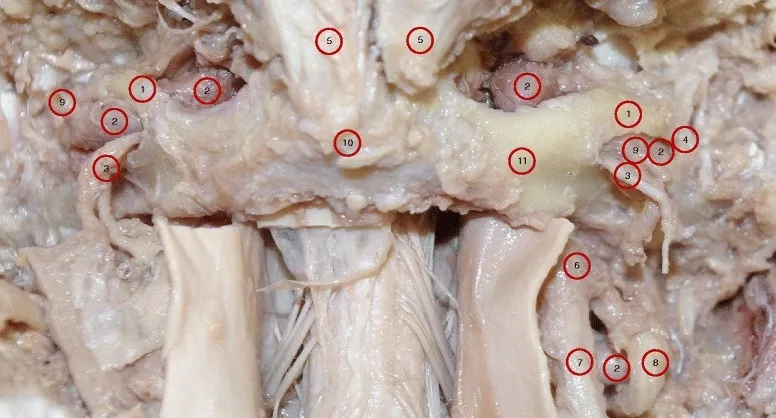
Photograph of specimen A shows a posterior view of the sub-occipital region showing the atlas with symmetrical complete bilateral dorsal osseous bridges; the lateral osseofibrous bridge; and the oval opening between the two bridges. Also, the passage of VA through the tunnel formed by the dorsal and lateral bridges. The sub-occipitall nerve (C1 dorsal ramus) along with branches of vertebral artery emerging from the oval opening. 1. Dorsal bridge; 2. Vertebral artery; 3. C1 dorsal ramus; 4. Lateral bridge; 5. Rectus capitis posterior minor; 6. C2 dorsal root ganglion; 7. C2 dorsal ramus; 8. C2 ventral ramus; 9. Branches of VA; 10. Dorsal tubercle of atlas; 11. Dorsal arch of atlas.
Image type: radiology (ct)